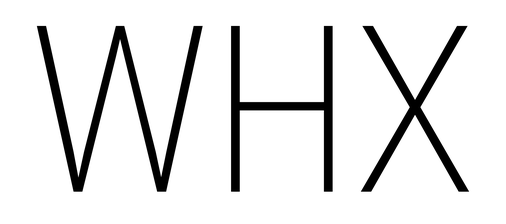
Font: Roboto_Condensed_ExtraLight